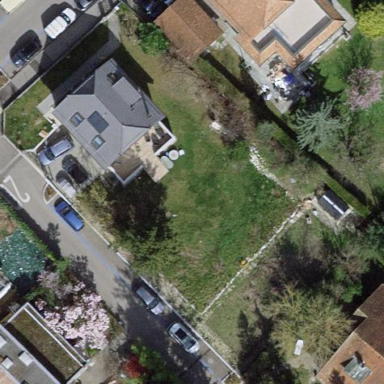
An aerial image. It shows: Garden enclosed by fence.